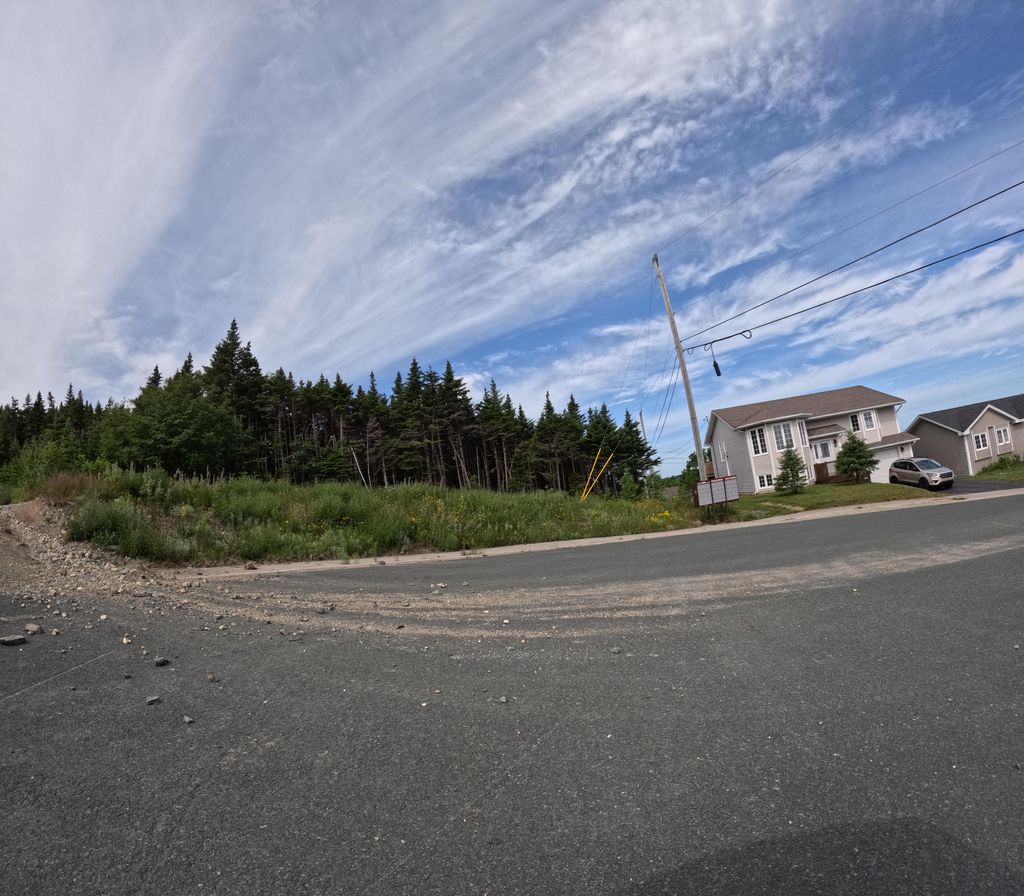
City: st_johns